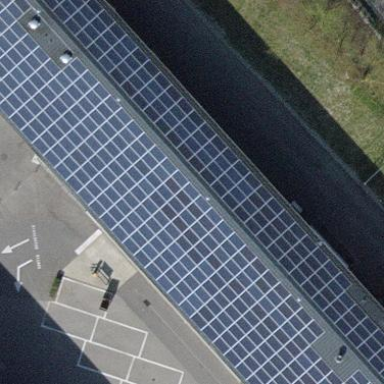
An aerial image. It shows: Solar power generator with photovoltaic panels.